Question: I'm making some frequency graphs using the 'sjp.frq' function, but the axis labels are to big and I would like to break those in two lines. The  shows that the axis labels are one on the top of the other. How do I change this?
Thanks for the help!
'''
library(sjPlot)
library(sjmisc)
set_theme(base = theme_classic(), axis.title.size = 0, geom.label.size = 4.5,
axis.textsize.x = 1.1, axis.textsize.y = 1.1 )
sjp.frq(base$x, type = c("bar"), sort.frq = c("desc"), geom.colors = "grey")
'''
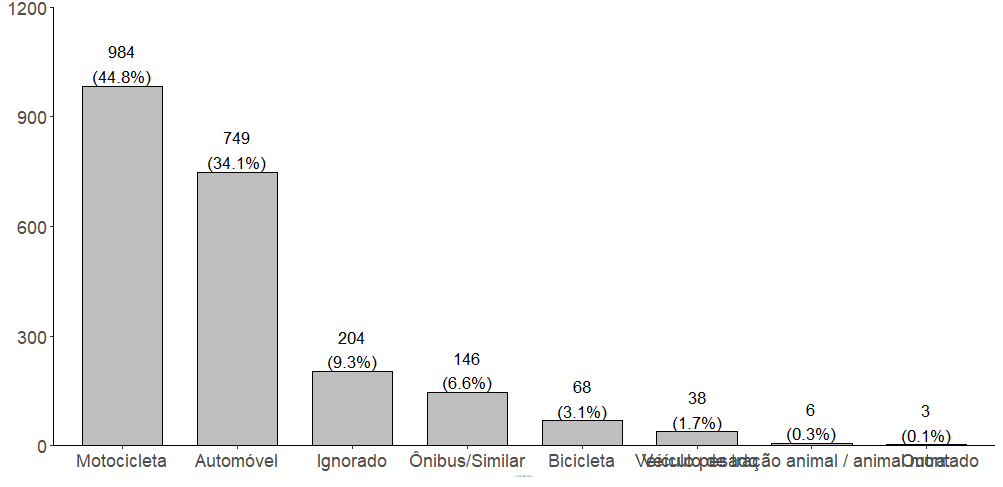
Answer: Although no sample data is given, here's are two fixes that may work
'''
library(sjPlot)
library(sjmisc)
set_theme(base = theme_classic(), axis.title.size = 0, geom.label.size = 4.5,
axis.textsize.x = 1.1, axis.textsize.y = 1.1 )
sjp.frq(base$x, type = c("bar"), sort.frq = c("desc"), geom.colors = "grey",coord.flip =TRUE) #Flip the corrdinate and check if that avoids the overlap.
'''
If the above does't work, try setting the axis.angle.x argument as follows
'''
library(sjPlot)
library(sjmisc)
set_theme(base = theme_classic(), axis.title.size = 0, geom.label.size = 4.5,
axis.textsize.x = 1.1, axis.textsize.y = 1.1,axis.angle.x = 45 )#this should slant the text to avoid the overlap
sjp.frq(base$x, type = c("bar"), sort.frq = c("desc"), geom.colors = "grey")
'''